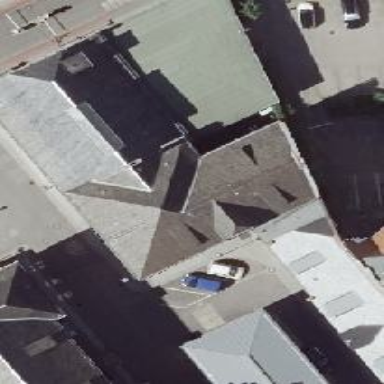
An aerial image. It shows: View of roof edge.